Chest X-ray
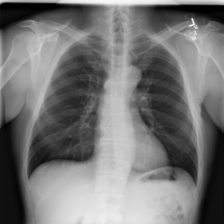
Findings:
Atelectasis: negative
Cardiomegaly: negative
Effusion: negative
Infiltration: negative
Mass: negative
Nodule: negative
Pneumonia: negative
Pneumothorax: negative
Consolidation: negative
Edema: negative
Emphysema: negative
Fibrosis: negative
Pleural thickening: negative
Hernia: negative